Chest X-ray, PA view. Patient: 56 years old, sex F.
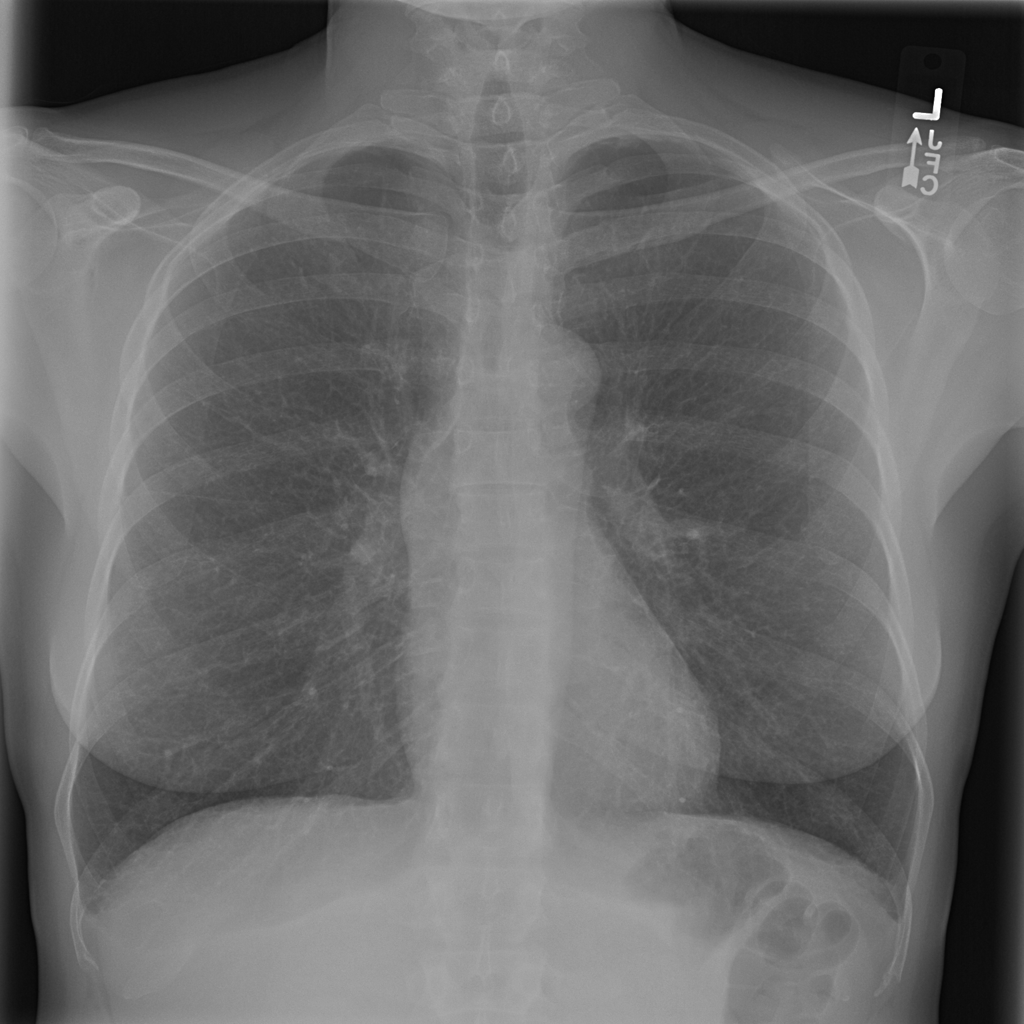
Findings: No Finding